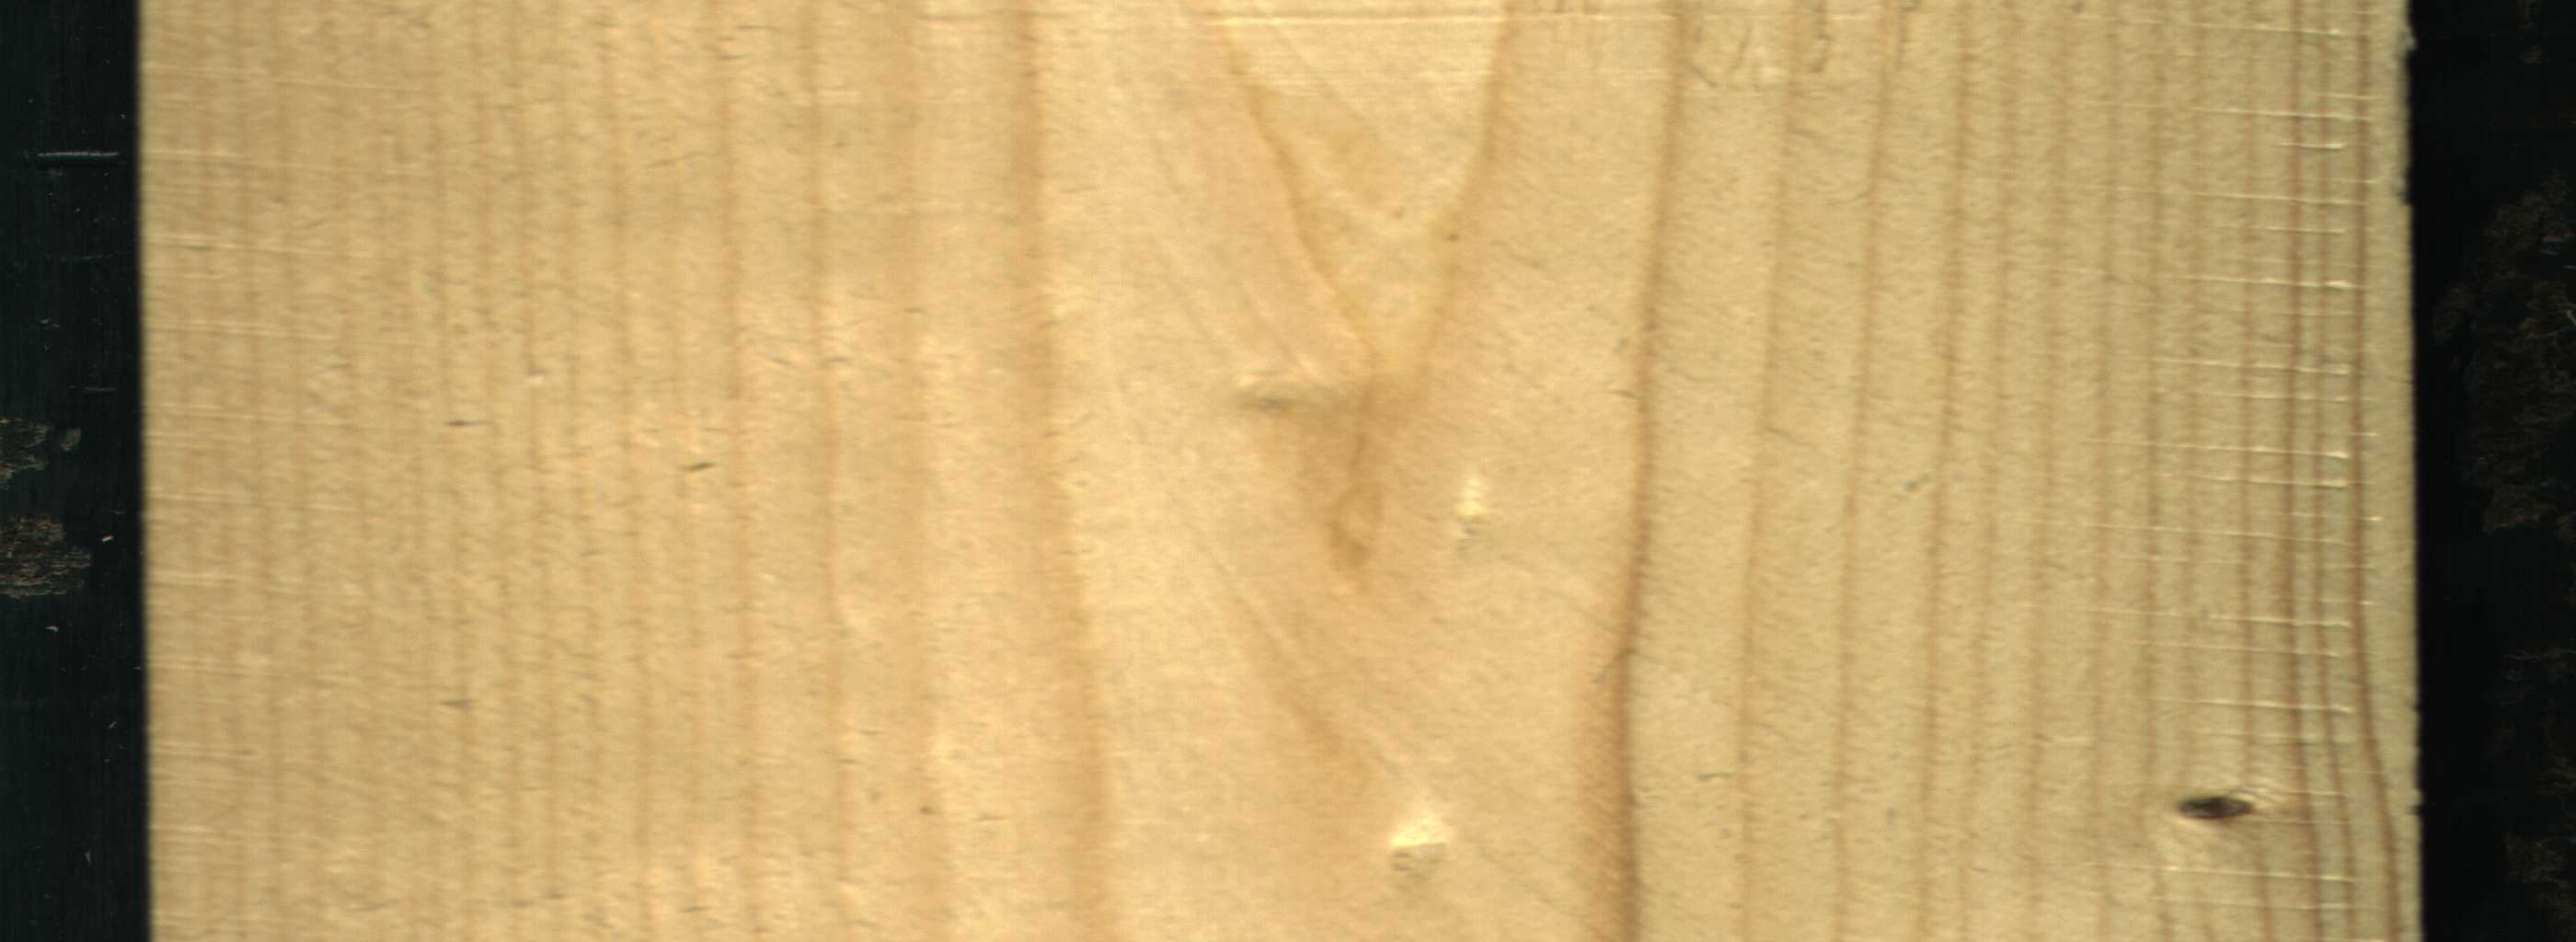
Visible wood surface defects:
Dead_Knot